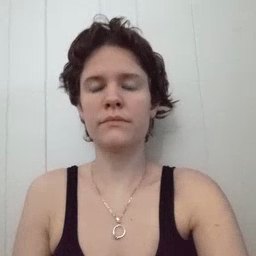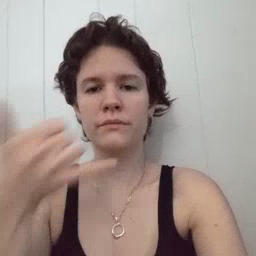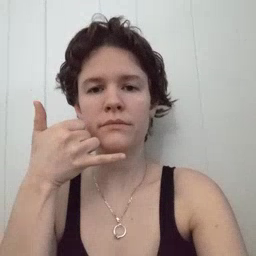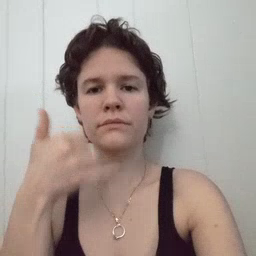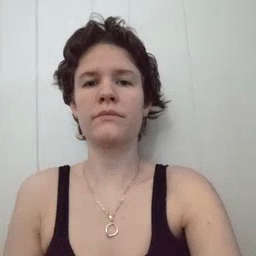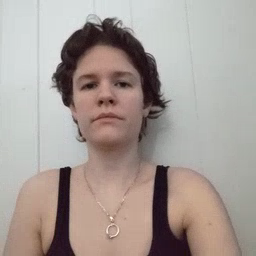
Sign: callonphone